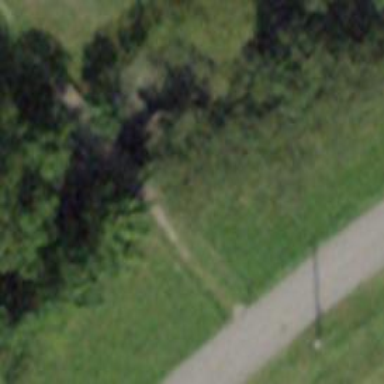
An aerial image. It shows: Path on bridge.